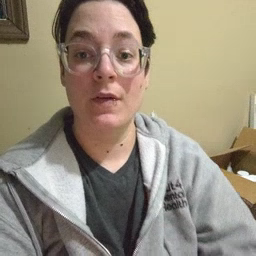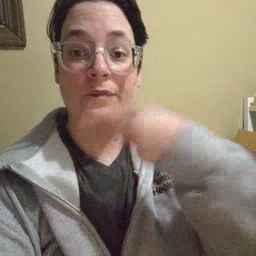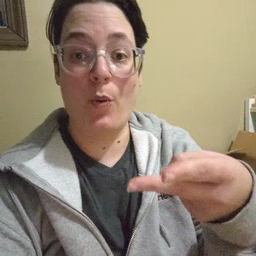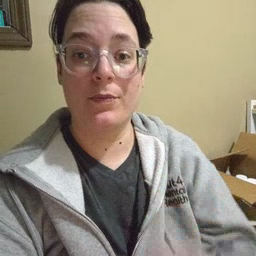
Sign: fall